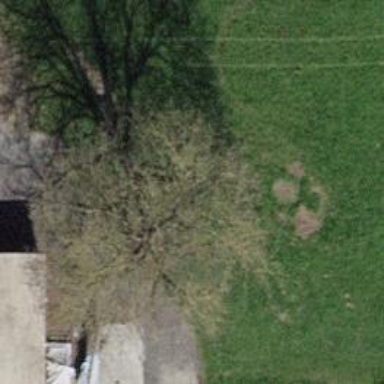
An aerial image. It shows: Beautiful tree in nature.